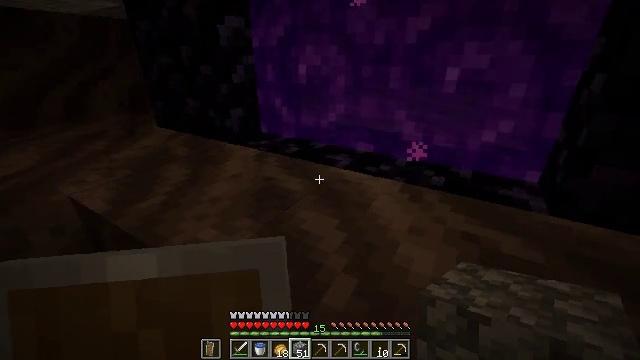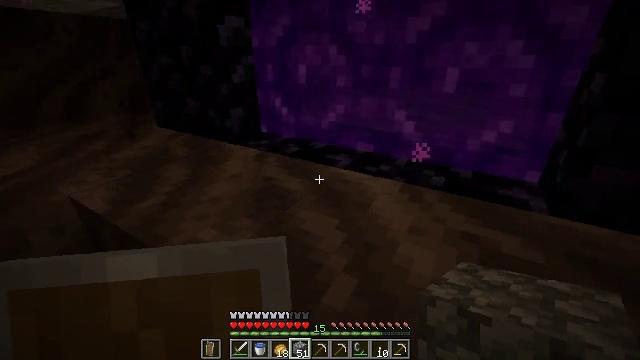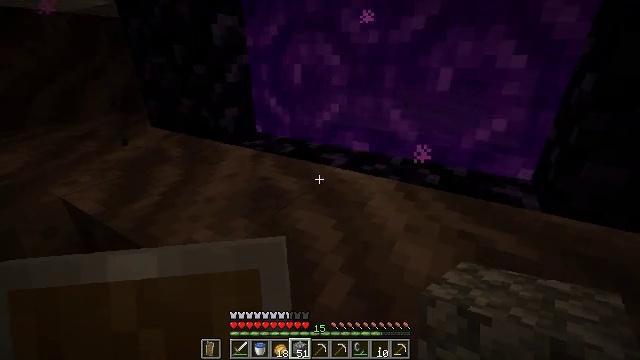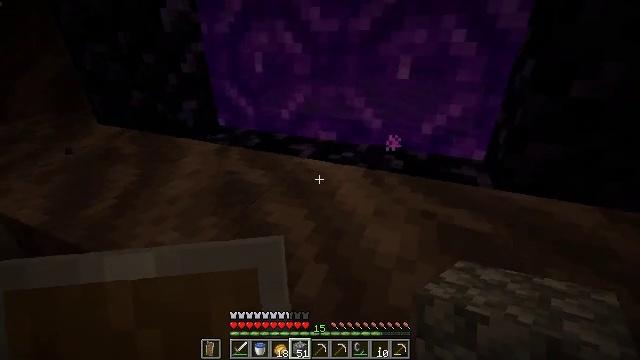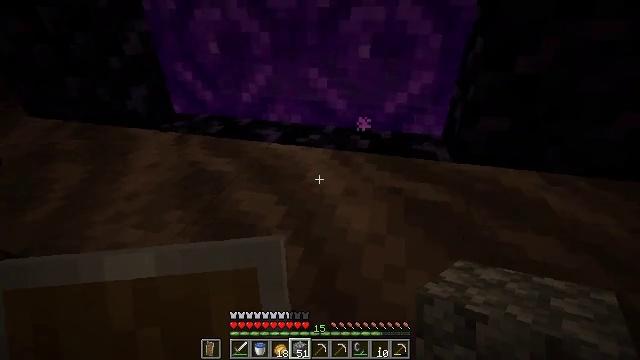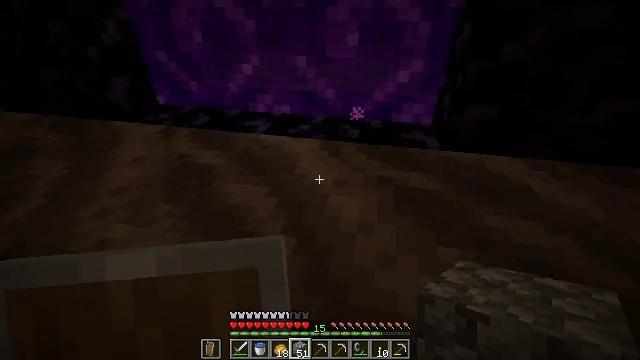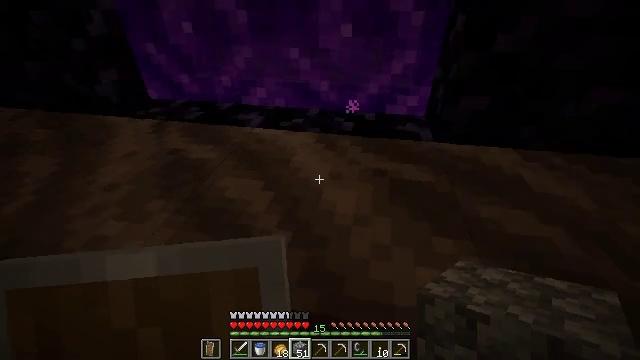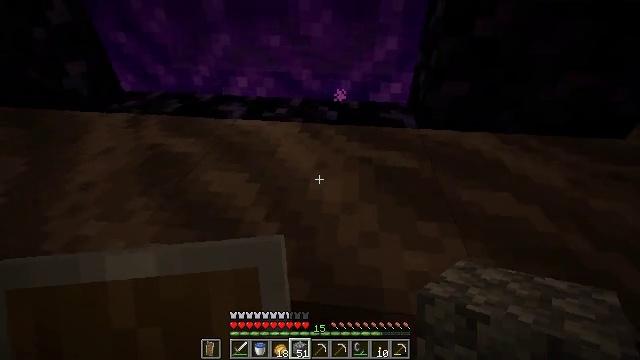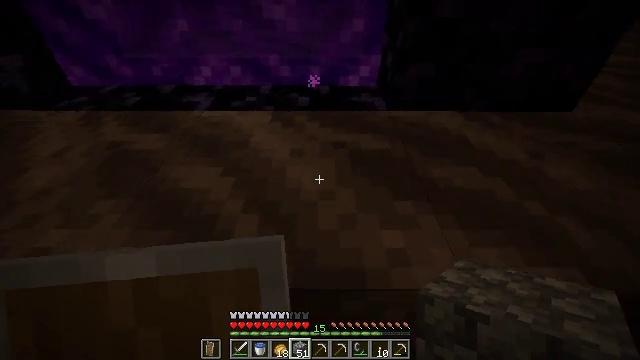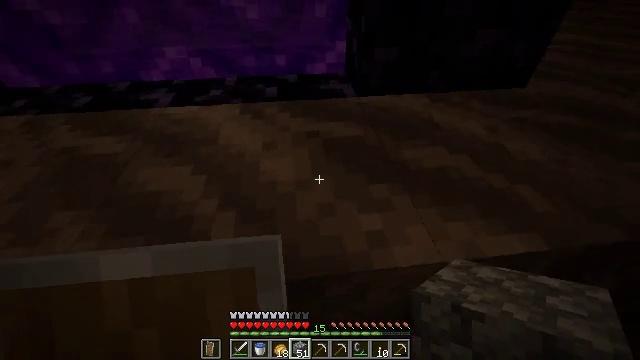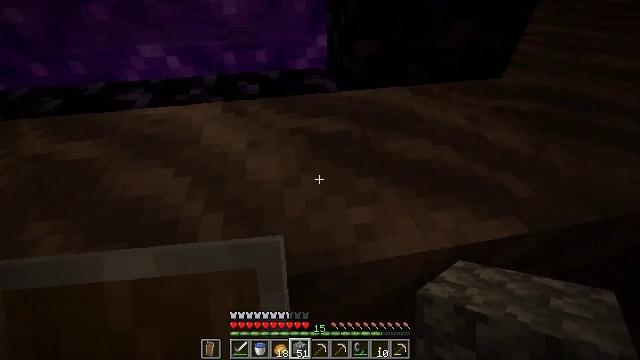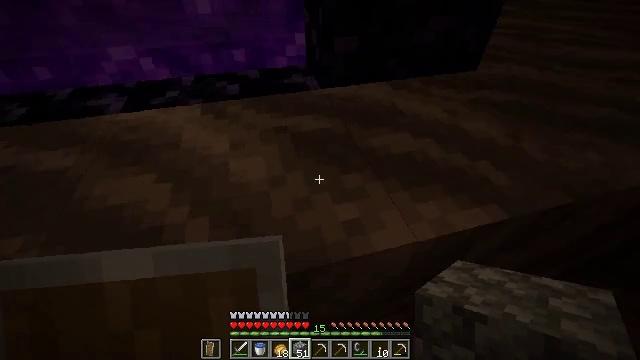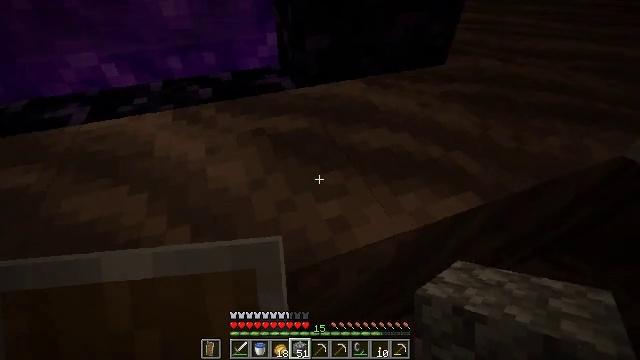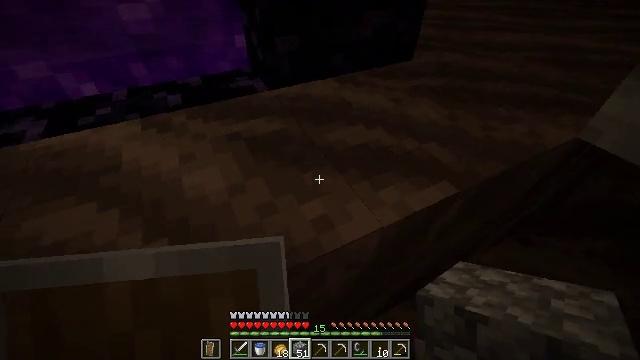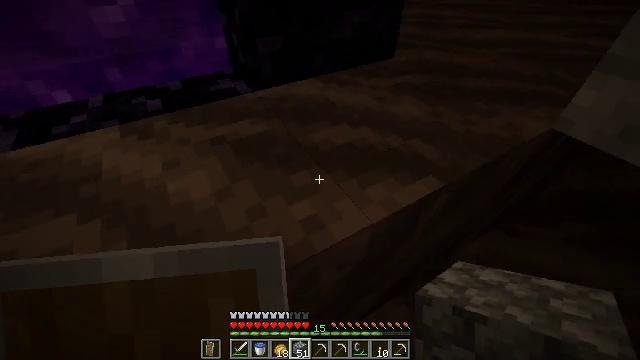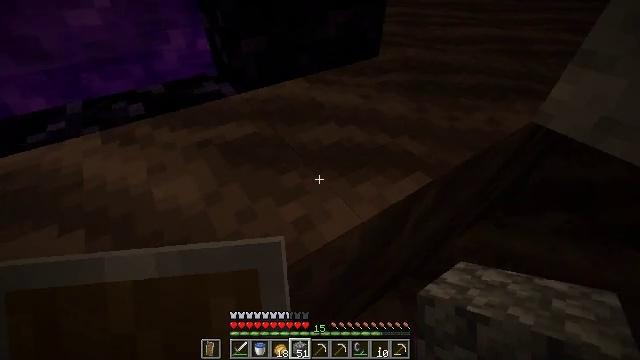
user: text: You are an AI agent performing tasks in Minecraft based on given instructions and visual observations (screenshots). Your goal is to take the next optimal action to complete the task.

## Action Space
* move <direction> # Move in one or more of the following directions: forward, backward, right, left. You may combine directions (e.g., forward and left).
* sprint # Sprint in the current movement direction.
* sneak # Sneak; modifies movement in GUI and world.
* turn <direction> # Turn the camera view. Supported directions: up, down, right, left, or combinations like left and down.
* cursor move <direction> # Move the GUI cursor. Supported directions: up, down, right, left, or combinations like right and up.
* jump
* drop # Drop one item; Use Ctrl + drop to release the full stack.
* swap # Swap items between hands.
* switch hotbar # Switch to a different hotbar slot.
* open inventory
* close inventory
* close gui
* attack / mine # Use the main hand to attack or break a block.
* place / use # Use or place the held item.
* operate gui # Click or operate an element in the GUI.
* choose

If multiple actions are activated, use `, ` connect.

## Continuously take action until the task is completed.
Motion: motion action
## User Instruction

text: Collect soul soil from the ground.
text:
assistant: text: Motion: no_op
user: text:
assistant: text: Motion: turn right
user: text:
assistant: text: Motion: turn right and down
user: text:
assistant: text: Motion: turn right and down
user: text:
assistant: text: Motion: turn right and down
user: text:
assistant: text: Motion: turn right and down
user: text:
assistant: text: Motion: turn right and down
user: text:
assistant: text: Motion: turn right and down
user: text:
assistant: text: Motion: turn right and down
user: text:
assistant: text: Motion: turn right
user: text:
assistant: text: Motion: turn right
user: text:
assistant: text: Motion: turn right
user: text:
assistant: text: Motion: turn right
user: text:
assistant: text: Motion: turn right
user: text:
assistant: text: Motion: turn right
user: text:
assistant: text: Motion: attack / mine
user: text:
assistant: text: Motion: attack / mine
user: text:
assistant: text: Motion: attack / mine
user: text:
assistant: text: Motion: attack / mine
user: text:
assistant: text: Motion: attack / mine
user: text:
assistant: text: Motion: attack / mine
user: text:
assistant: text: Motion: attack / mine
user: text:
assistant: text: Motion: attack / mine
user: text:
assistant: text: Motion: attack / mine
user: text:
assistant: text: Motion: attack / mine
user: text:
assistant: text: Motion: turn right, attack / mine
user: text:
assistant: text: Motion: turn right, attack / mine
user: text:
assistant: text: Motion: attack / mine
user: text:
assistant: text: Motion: attack / mine
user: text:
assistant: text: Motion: attack / mine